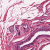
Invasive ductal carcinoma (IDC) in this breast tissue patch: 0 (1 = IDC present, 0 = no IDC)